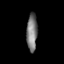
Tissue: prostate
Cell type: T cells
Senescence score: 0.3406
Nuclear area (px): 397
Mean DAPI intensity: 121.254